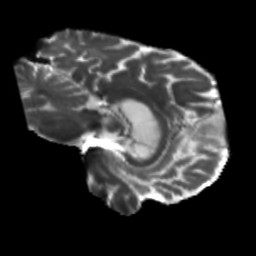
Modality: T2w
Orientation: sagittal
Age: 71
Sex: male
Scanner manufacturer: siemens
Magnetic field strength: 3 T
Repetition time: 5.47 s
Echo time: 0.0854 s